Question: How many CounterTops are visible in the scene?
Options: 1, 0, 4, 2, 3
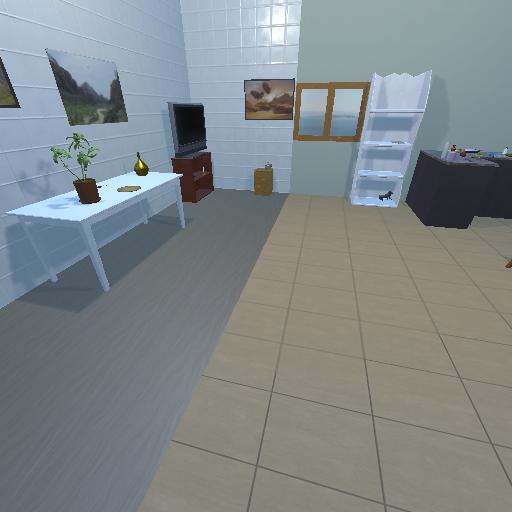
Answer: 1